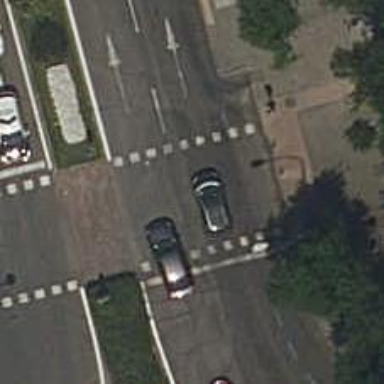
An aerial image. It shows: Zebra crossing on the road.